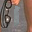
Label: 1